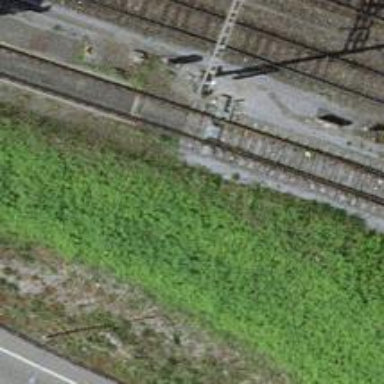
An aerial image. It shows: Railway switch.